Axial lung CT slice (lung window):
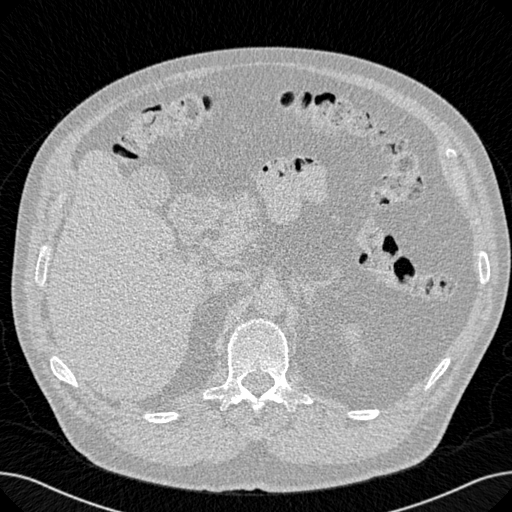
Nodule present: no